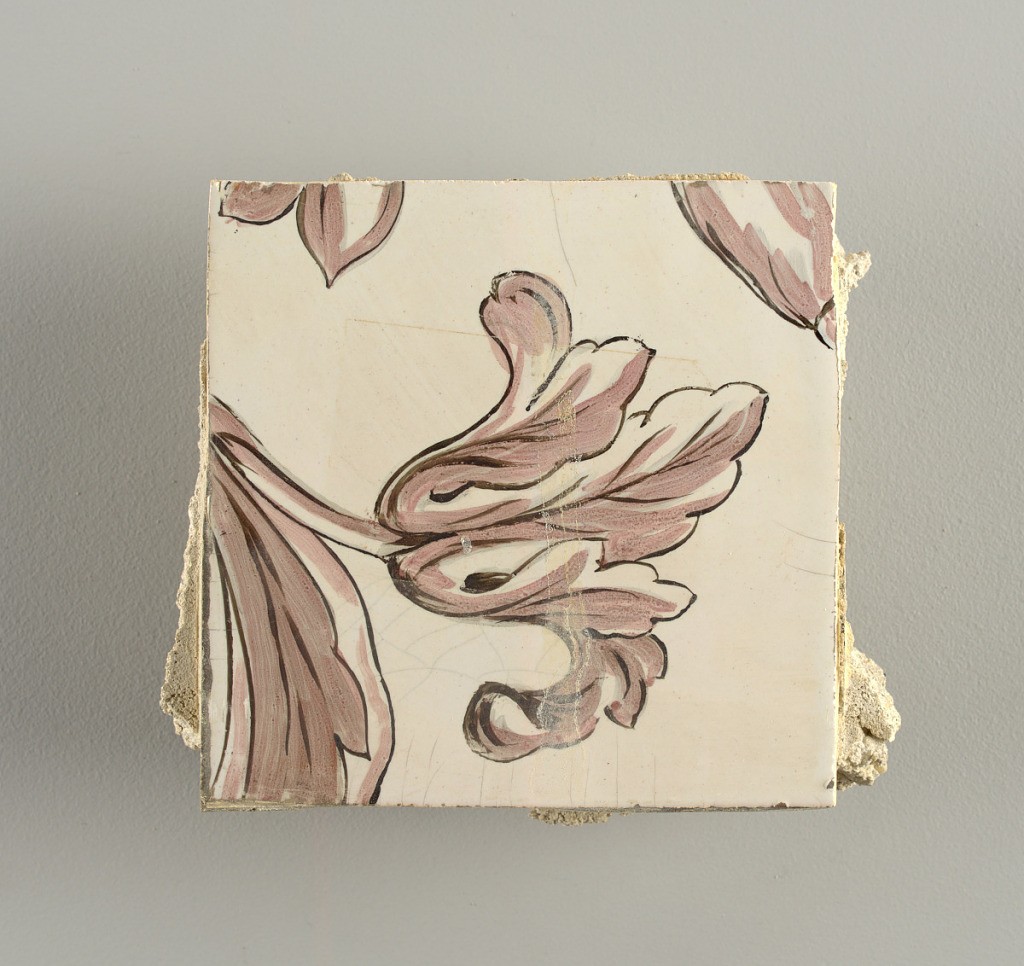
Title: Tile wall facing
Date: ca. 1725
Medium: Tin-glazed earthenware, underglaze
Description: Horizontal rectangle.  Thirty tiles wide and twenty-three tiles high with opening for fireplace eleven tiles wide and ten high.  Foliage arabesques disposed about three vertical axes from which are emphazised by urns at center and right, and at left by the figure of a standing woman carrying an infant on her arm and accompanied by two children.